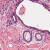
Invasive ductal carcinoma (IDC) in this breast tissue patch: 0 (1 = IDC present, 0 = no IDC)